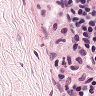
Metastatic tissue present: no